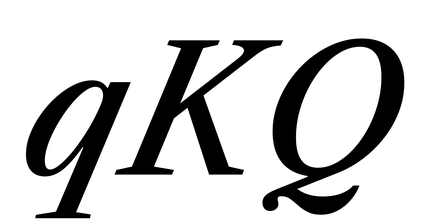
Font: LibreCaslonText-Italic_Medium_Italic